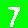
Digit: 7